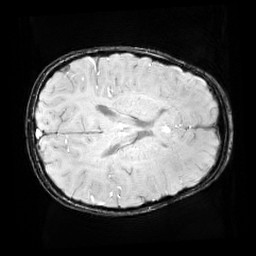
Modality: SWI
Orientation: axial
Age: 9
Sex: male
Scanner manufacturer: siemens
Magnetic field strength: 3 T
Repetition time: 0.027 s
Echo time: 0.02 s